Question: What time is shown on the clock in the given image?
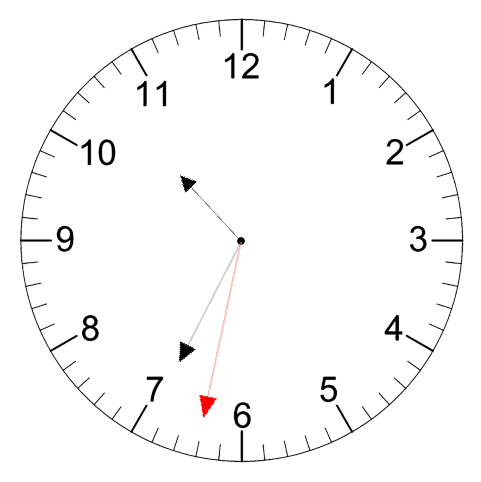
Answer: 10:34:32